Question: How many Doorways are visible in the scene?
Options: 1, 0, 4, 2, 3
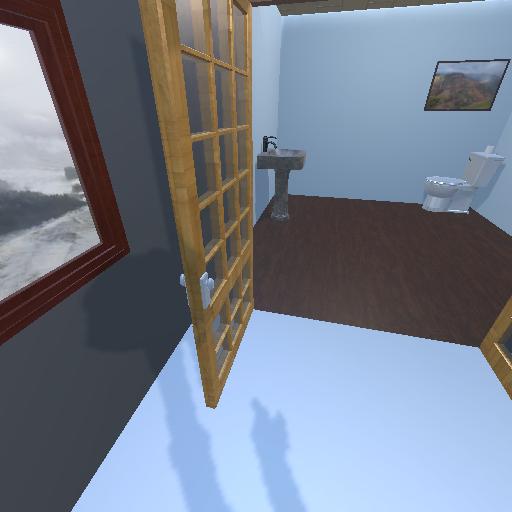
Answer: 1